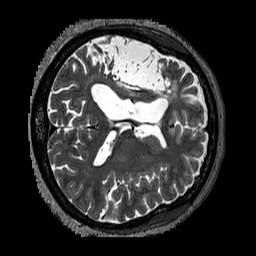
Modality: T2w
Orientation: axial
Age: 56
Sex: female
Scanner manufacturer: siemens
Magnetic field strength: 3 T
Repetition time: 3.2 s
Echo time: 0.567 s